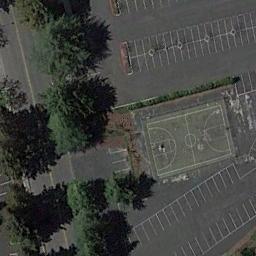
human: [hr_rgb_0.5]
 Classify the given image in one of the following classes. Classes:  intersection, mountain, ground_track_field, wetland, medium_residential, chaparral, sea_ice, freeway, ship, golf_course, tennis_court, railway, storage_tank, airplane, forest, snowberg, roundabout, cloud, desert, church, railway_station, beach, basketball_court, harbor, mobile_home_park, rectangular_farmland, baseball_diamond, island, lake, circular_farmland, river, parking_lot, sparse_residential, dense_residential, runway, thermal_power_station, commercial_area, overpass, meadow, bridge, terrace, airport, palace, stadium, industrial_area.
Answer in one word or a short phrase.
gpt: basketball_court